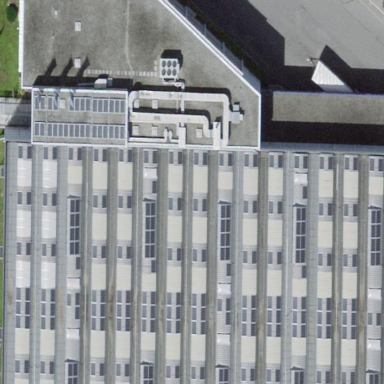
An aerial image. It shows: Industrial building.